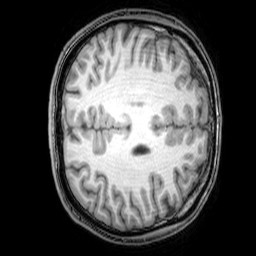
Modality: T1w
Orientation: axial
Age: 23
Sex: male
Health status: healthy
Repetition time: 0.081 s
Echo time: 0.037 s